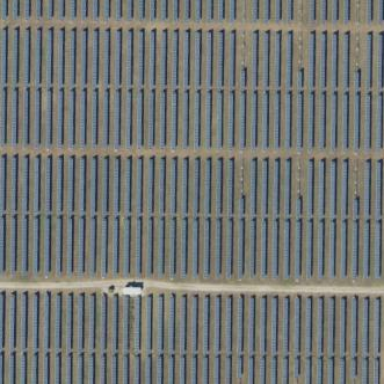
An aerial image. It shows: Solar photovoltaic panel generator.